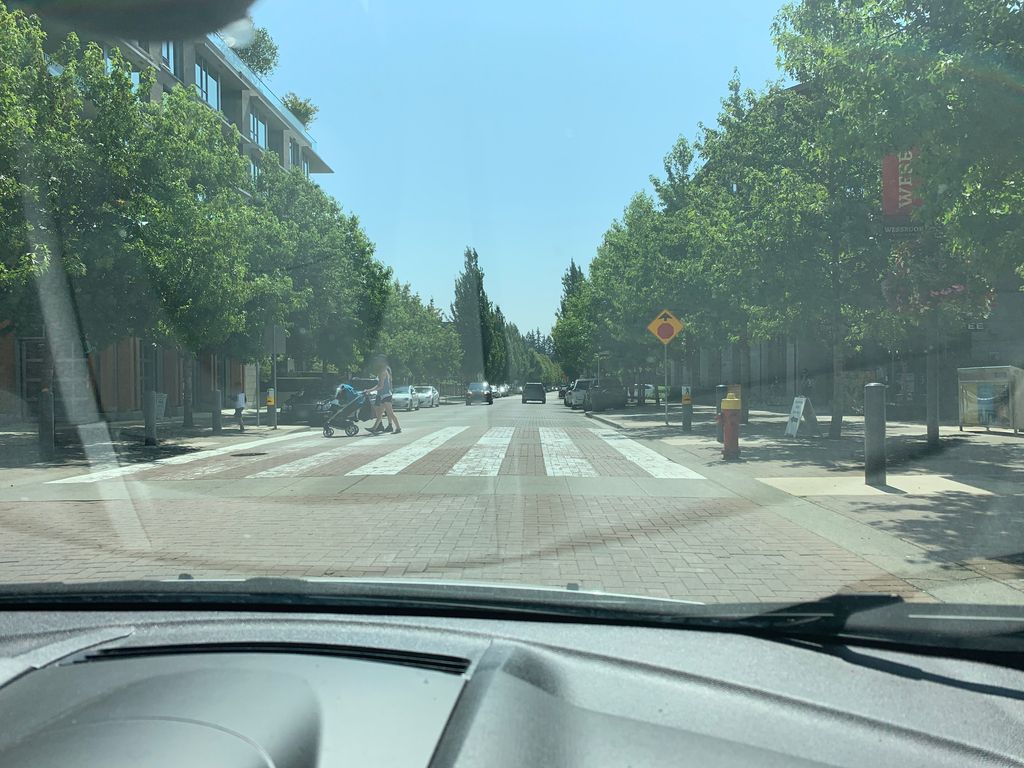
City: vancouver